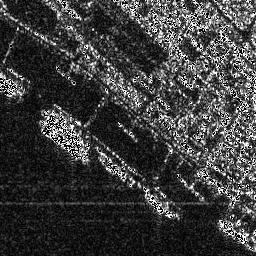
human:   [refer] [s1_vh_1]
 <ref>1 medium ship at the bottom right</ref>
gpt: <box>[[83, 84, 99, 98, 0]]</box>